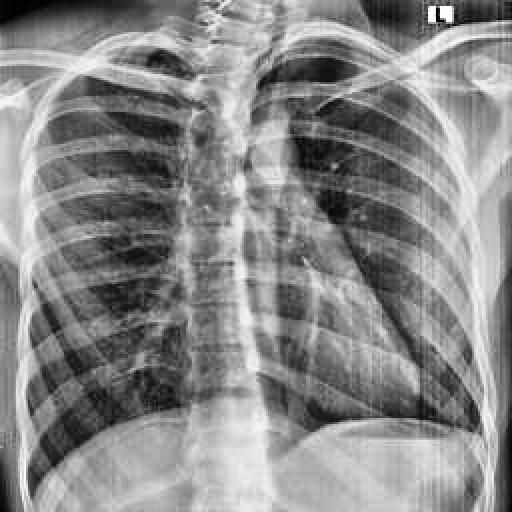
Finding: NORMAL